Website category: game
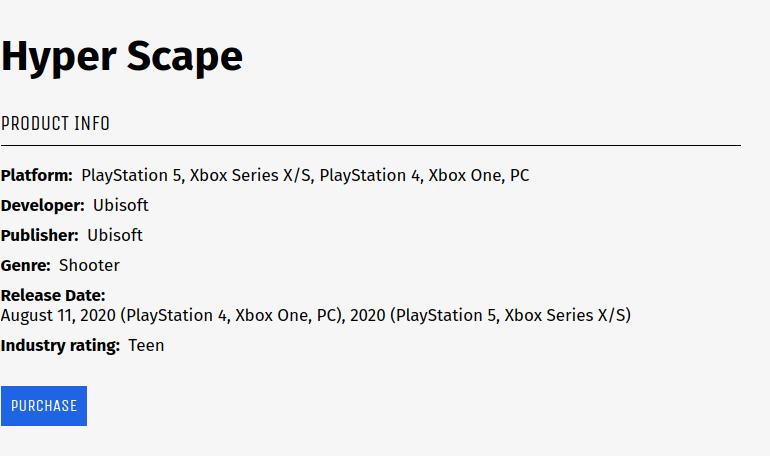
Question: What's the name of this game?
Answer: Hyper Scape

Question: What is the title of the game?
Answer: Hyper Scape

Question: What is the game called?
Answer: Hyper Scape

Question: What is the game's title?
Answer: Hyper Scape

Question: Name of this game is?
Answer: Hyper Scape

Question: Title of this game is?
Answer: Hyper Scape

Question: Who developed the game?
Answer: Ubisoft

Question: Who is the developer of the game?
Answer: Ubisoft

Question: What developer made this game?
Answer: Ubisoft

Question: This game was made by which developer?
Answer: Ubisoft

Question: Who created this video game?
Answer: Ubisoft

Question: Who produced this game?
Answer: Ubisoft

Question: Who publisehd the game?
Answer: Ubisoft

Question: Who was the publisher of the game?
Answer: Ubisoft

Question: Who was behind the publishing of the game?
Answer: Ubisoft

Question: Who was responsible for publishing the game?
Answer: Ubisoft

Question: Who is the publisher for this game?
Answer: Ubisoft

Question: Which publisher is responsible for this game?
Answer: Ubisoft

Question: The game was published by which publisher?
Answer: Ubisoft

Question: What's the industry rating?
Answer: Teen

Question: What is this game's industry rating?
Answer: Teen

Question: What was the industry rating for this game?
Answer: Teen

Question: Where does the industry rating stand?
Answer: Teen

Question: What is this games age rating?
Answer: Teen

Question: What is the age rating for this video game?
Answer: Teen

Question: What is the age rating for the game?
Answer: Teen

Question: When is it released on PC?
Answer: August 11, 2020

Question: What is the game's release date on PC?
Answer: August 11, 2020

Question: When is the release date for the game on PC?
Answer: August 11, 2020

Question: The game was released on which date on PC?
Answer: August 11, 2020

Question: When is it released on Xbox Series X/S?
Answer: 2020

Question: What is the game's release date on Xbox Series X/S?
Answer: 2020

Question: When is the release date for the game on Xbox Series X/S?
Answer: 2020

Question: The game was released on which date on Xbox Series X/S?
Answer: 2020

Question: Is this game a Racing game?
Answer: no

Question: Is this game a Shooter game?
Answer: yes

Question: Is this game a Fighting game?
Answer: no

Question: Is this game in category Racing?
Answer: no

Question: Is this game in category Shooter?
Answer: yes

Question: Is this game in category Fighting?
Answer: no

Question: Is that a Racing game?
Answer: no

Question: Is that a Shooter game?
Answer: yes

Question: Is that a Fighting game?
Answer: no

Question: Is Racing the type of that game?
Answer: no

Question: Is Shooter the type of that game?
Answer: yes

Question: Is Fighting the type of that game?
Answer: no

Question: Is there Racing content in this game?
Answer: no

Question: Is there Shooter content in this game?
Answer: yes

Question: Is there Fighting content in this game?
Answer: no

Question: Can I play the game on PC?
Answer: yes

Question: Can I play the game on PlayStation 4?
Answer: yes

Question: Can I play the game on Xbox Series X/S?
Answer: yes

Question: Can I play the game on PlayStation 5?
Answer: yes

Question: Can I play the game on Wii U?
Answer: no

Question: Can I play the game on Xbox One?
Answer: yes

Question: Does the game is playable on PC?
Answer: yes

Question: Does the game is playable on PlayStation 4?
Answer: yes

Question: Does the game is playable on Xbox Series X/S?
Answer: yes

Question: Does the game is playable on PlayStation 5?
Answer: yes

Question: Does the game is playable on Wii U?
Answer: no

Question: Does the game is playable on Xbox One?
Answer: yes

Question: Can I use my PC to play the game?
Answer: yes

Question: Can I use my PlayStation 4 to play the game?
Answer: yes

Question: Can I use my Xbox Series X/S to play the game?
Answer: yes